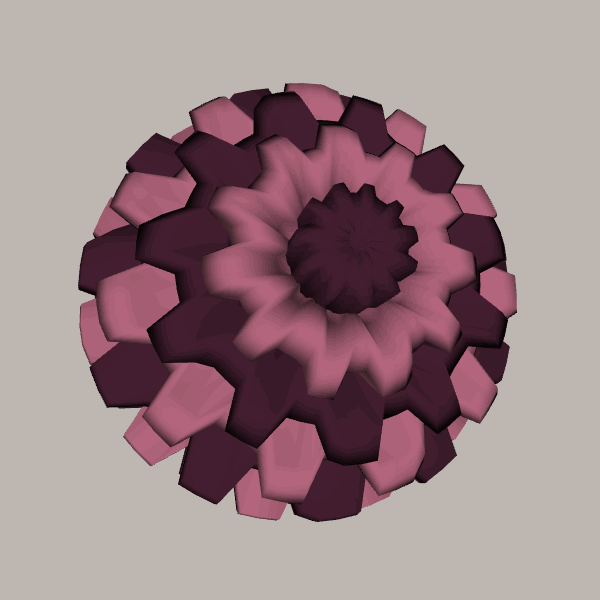
Background: light